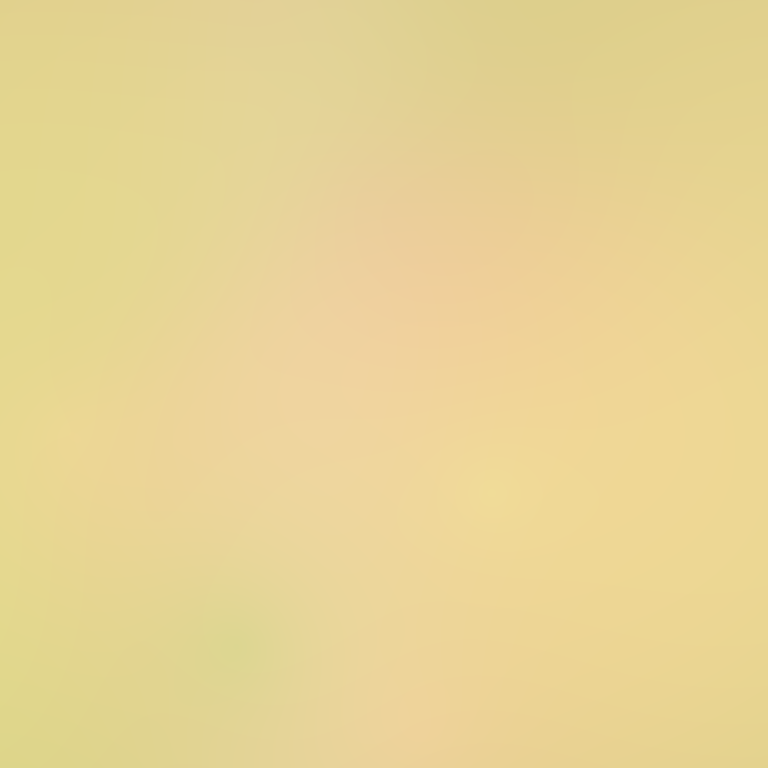
Abstract light effect, smooth gradient from soft yellow to gentle peach, calm atmosphere, diffuse light, no room, no furniture, no objects.